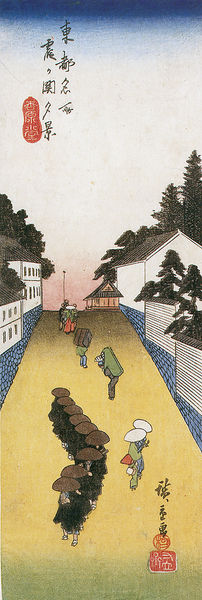
Titel: Abendansicht auf Kasumigaseki; aus der Serie: Berühmte Plätze der östlichen Hauptstadt
Künstler: Utagawa Hiroshige
Institution: Wisconsin, Chazen Museum of Art, E. B. Van Vleck Collection
Schlagwörter: blau, himmel, schatten, bäume, frauen, gelb, grün, menschen, braun, hut, hüte, licht, schwarz, strasse, weiss, gebäude, rot, schirm, weg, beige, tragen, häuser, hütte, wald, holzschnitt, japan, schrift, gepäck, dorf, mauer, tannen, japanisch, schriftzeichen, palast, asien, reihe, stempel, china, mauern, rustica, kimono, hieroglyphen, hyroglyphen, ballen, farbmalerei